Question: I have a 'Gridview' with a 'Radiobutton Itemtemplate'. I want to group the entire column and only one 'Radiobutton' should be chosen.
But I don't want to do a 'postback' to check them in server side. Is it possible to done with javascript ?

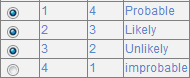
Answer: Either use HTML radio button with 'name' property to group all radio buttons in GridView's 'ItemTemplate':
'''
<input type="radio" id="TheId" name="GroupName" />
'''
OR
If you don't want to use HTML radio buttons then you need to handle the 'checked' property for radio buttons yourself by using javascript/jQuery as described <URL>.